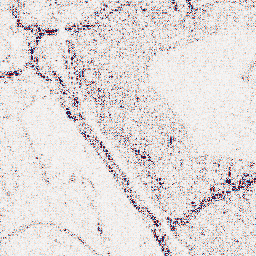
Category: wavelet
Decomposition family: wavelet_dwt
Decomposition parameters: wavelet: db4
level: 1
Upsampling method: bicubic
Upsampling parameters: scale: 8
Upsampling scale: 8